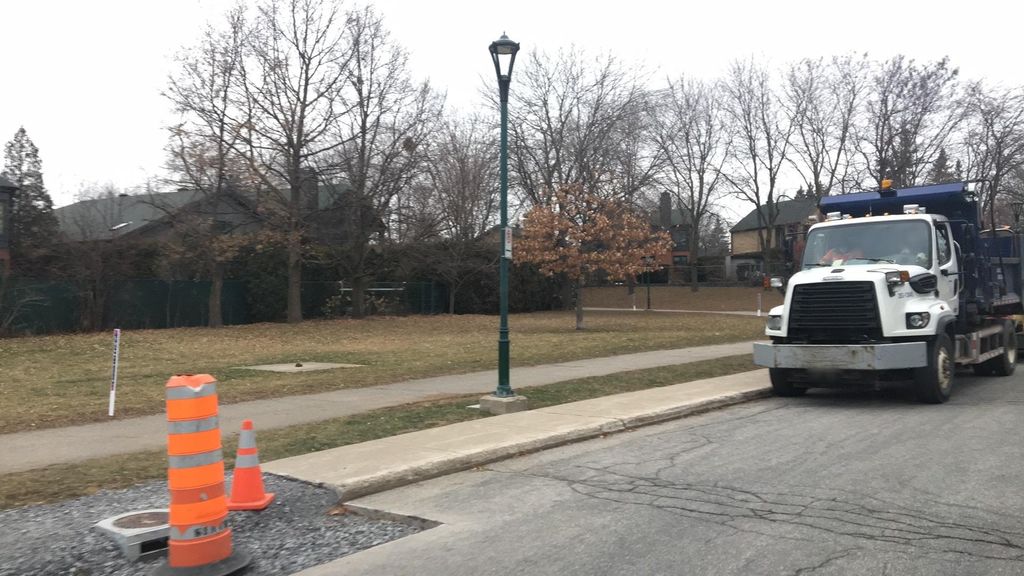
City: montreal